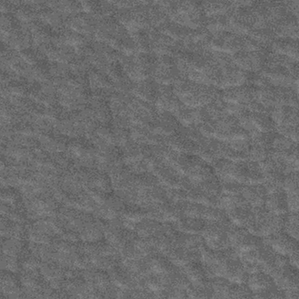
Label: frost